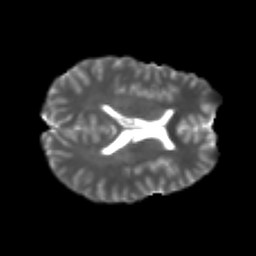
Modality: T2w
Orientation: axial
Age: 20
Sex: male
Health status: healthy
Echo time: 0.074 s